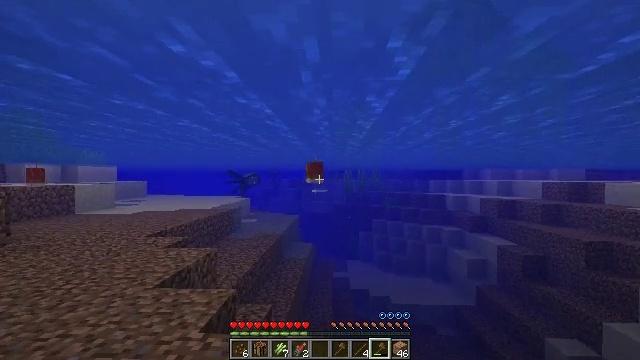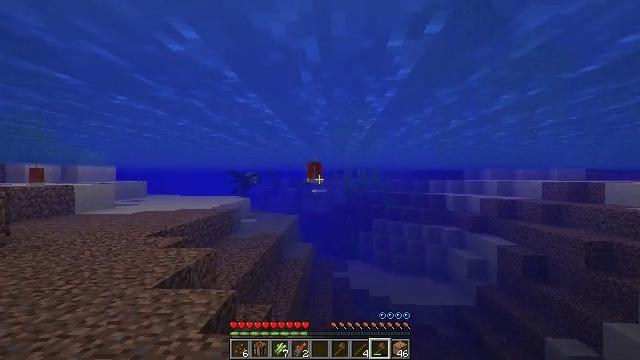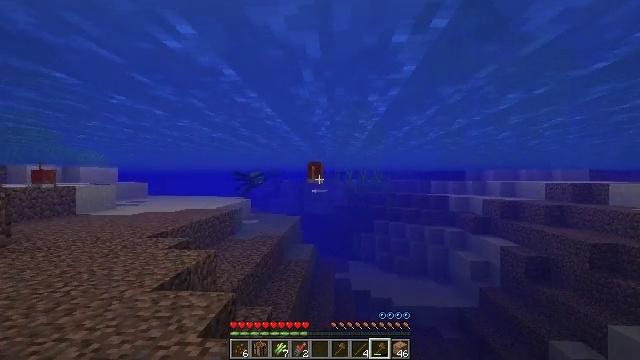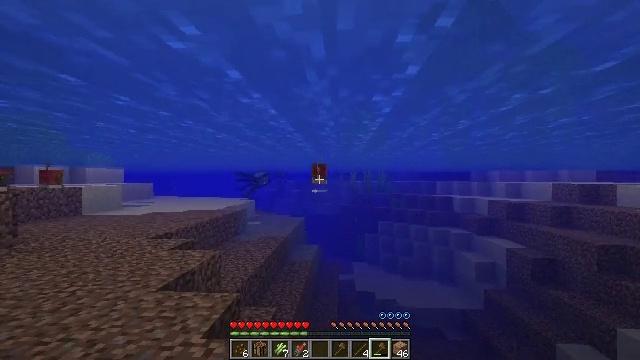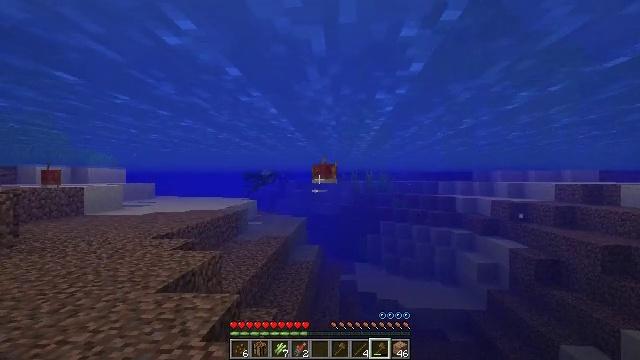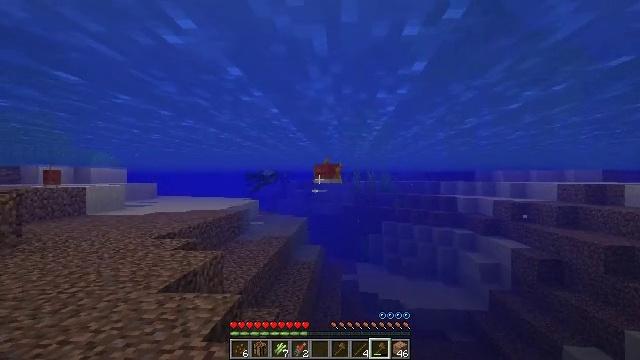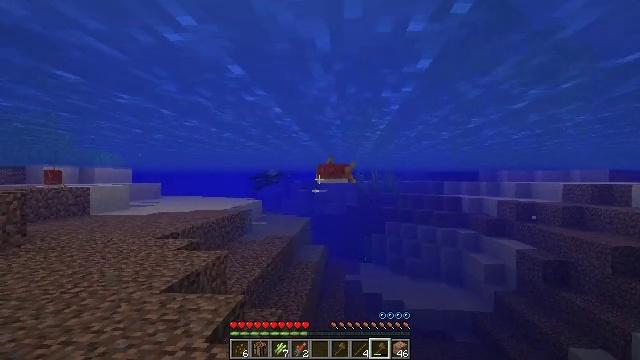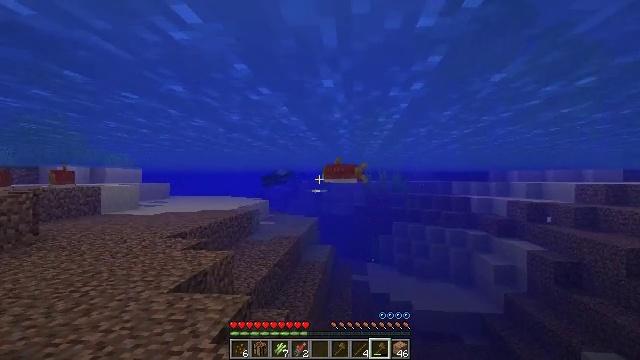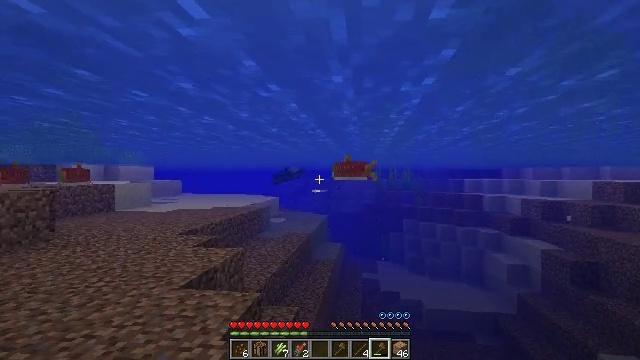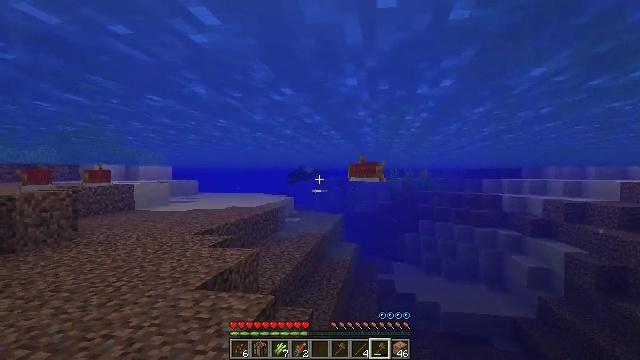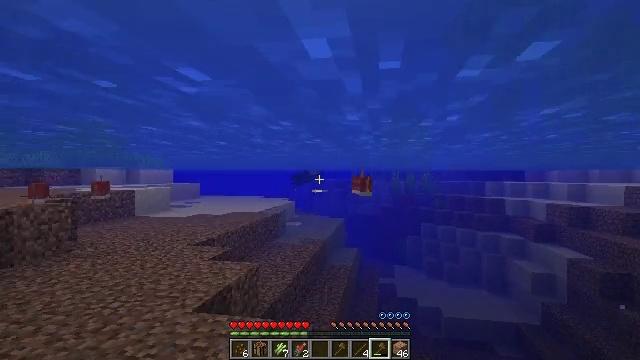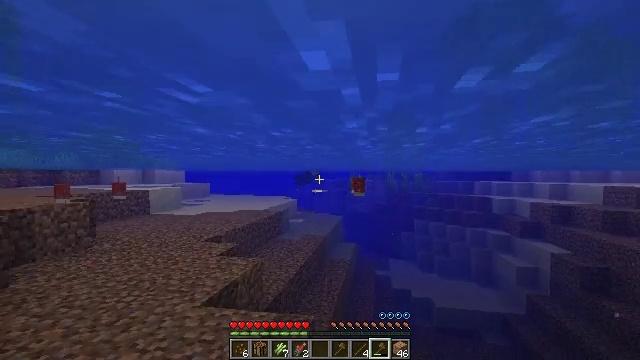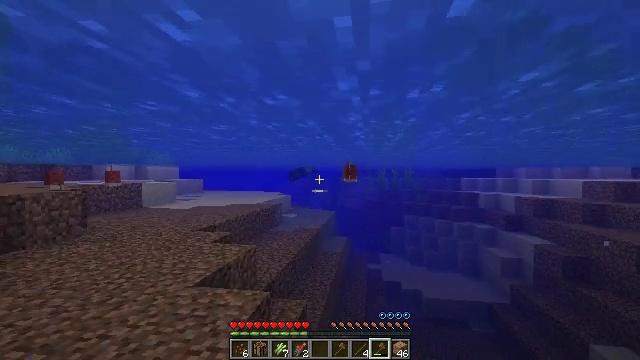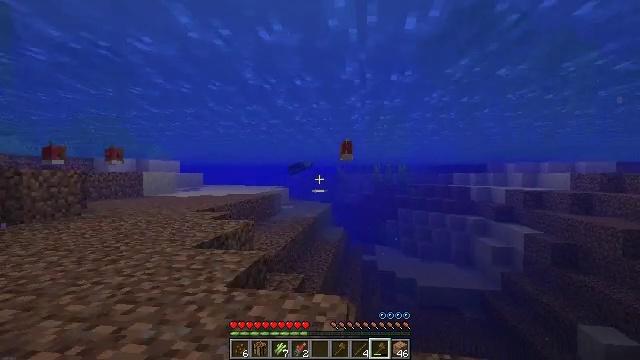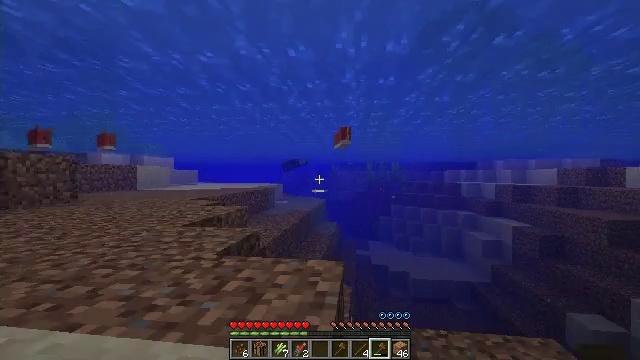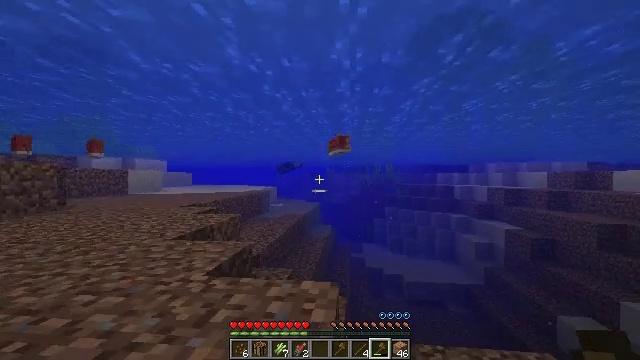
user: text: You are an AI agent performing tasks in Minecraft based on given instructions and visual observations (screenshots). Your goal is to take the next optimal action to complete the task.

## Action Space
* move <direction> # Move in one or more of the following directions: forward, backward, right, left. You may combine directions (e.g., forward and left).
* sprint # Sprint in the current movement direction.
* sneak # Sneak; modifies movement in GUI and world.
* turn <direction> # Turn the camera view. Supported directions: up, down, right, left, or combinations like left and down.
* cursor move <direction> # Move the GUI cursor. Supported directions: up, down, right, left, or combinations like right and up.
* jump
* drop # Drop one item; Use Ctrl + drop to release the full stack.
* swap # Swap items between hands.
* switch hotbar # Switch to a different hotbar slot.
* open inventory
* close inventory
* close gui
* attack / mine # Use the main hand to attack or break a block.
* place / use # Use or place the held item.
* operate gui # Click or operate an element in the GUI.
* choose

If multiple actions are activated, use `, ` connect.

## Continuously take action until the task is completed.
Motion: motion action
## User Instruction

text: Kill aquatic mobs.
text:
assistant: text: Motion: move forward, sneak
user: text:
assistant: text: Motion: move forward, sneak
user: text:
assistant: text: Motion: move forward, sneak
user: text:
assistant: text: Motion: move forward, sneak
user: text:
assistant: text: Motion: move forward, sneak
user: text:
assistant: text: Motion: move forward, sneak
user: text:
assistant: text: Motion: move forward, sneak, turn left
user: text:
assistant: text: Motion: move forward, turn left
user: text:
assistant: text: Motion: move forward, turn left
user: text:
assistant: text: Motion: move forward, sprint
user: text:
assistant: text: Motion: move forward, sprint
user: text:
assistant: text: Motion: move forward, sprint, turn right
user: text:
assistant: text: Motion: move forward, sprint
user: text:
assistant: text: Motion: move forward, sprint, turn right
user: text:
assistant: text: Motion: move forward, sprint, turn right
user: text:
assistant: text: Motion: move forward, sprint
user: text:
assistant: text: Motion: move forward, sprint
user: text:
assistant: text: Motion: move forward, sprint
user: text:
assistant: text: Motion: move forward, sprint
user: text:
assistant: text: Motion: move forward, sprint
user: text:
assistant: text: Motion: move forward, sprint
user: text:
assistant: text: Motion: move forward, sprint
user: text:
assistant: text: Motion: move forward, sprint
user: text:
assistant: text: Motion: move forward, sprint, turn up
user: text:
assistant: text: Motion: move forward, sprint, turn up
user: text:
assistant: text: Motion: move forward, sprint
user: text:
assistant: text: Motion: move forward, sprint
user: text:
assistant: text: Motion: move forward, sprint
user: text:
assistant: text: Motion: move forward, sprint
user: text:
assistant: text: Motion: move forward, sprint